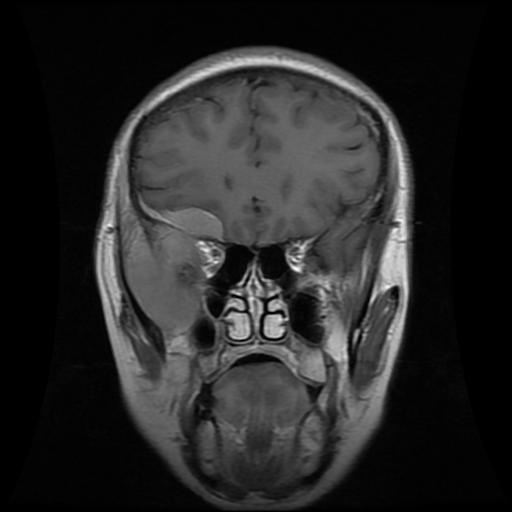
Label: meningioma